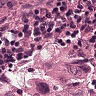
Metastatic tissue present: yes